Question: I use DrawingBrush to show drag marker - dotted line.
'''
<Rectangle Height="19" Width="7">
<Rectangle.Fill>
<DrawingBrush TileMode="Tile"
Viewbox="0,0,2,2"
Viewport="0,0,4,4"
ViewportUnits="Absolute"
ViewboxUnits="RelativeToBoundingBox">
<DrawingBrush.Drawing>
<DrawingGroup>
<GeometryDrawing Brush="#FF6D6D6D">
<GeometryDrawing.Geometry>
<EllipseGeometry Center="1,1"
RadiusX="1"
RadiusY="1" />
</GeometryDrawing.Geometry>
</GeometryDrawing>
</DrawingGroup>
</DrawingBrush.Drawing>
</DrawingBrush>
</Rectangle.Fill>
</Rectangle>
'''
Problem - cannot use it with 'Height=auto', dot-tiles may be sliced:

Is there an easy way to hide incomplete tiles?
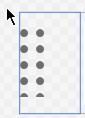
Answer: You may achieve the desired result by a simple custom FrameworkElement, which only draws full circles that fit into the element's width and height:
'''
public class DragMarker : FrameworkElement
{
public static readonly DependencyProperty ForegroundProperty =
Control.ForegroundProperty.AddOwner(typeof(DragMarker));
public Brush Foreground
{
get { return (Brush)GetValue(ForegroundProperty); }
set { SetValue(ForegroundProperty, value); }
}
protected override void OnRender(DrawingContext drawingContext)
{
for (int y = 0; y < (int)ActualHeight / 4; y++)
{
for (int x = 0; x < (int)ActualWidth / 4; x++)
{
drawingContext.DrawEllipse(Foreground, null,
new Point(x * 4 + 2, y * 4 + 2), 1, 1);
}
}
}
}
'''